Question: I've installed these files from their site:
- -
After that, I tried to follow this simple <URL> but when I try to actually build the generated project it fails at linking saying "error LNK1112: module machine type 'X86' conflicts with target machine type 'x64'". I did exactly as the guy in the tutorial says, changed the Target Machine to Machine64 and set the platform to be x64. If I try to build it as Win32, the following message box pops up.:

I've set the "Qt Version" path to 'C:\Qt\Qt5.3.1.3\msvc2013_64_opengl'. Maybe that's what's bothering the linker? On a side note, I have three projects in the solution - two of them are x86 and the Qt one is x64.
Everything works just fine in Qt Creator.
Qt project's vcxproj.user file:
'''
<?xml version="1.0" encoding="utf-8"?>
<Project ToolsVersion="12.0" xmlns="http://schemas.microsoft.com/developer/msbuild/2003">
<PropertyGroup>
<ShowAllFiles>true</ShowAllFiles>
</PropertyGroup>
<PropertyGroup Condition="'$(Configuration)|$(Platform)'=='Debug|Win32'">
<QTDIR>C:\Qt\Qt5.3.1.3\msvc2013_64_opengl</QTDIR>
<LocalDebuggerEnvironment>PATH=$(QTDIR)in%3b$(PATH)</LocalDebuggerEnvironment>
</PropertyGroup>
<PropertyGroup Condition="'$(Configuration)|$(Platform)'=='Release|Win32'">
<QTDIR>C:\Qt\Qt5.3.1.3\msvc2013_64_opengl</QTDIR>
<LocalDebuggerEnvironment>PATH=$(QTDIR)in%3b$(PATH)</LocalDebuggerEnvironment>
</PropertyGroup>
<PropertyGroup Condition="'$(Configuration)|$(Platform)'=='Debug|x64'">
<LocalDebuggerEnvironment>PATH="$(QTDIR)in%3b$(PATH)</LocalDebuggerEnvironment>
<QTDIR>C:\Qt\Qt5.3.1.3\msvc2013_64_opengl</QTDIR>
</PropertyGroup>
<PropertyGroup Condition="'$(Configuration)|$(Platform)'=='Release|x64'">
<LocalDebuggerEnvironment>PATH="$(QTDIR)in%3b$(PATH)</LocalDebuggerEnvironment>
<QTDIR>C:\Qt\Qt5.3.1.3\msvc2013_64_opengl</QTDIR>
</PropertyGroup>
</Project>
'''
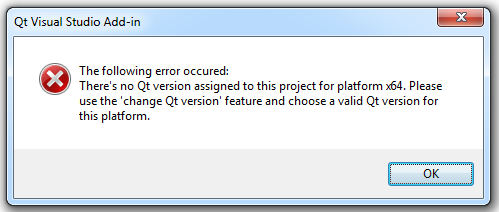
Answer: Solved by exchanging the x64 edition of Qt with the x86 one. The project builds and runs as expected.